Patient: sex M, age 51
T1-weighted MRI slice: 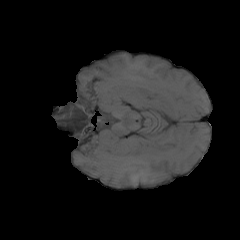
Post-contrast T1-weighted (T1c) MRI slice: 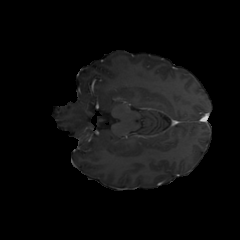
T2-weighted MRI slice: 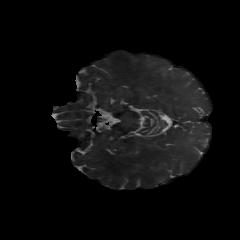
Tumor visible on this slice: no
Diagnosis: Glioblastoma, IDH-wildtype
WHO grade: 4